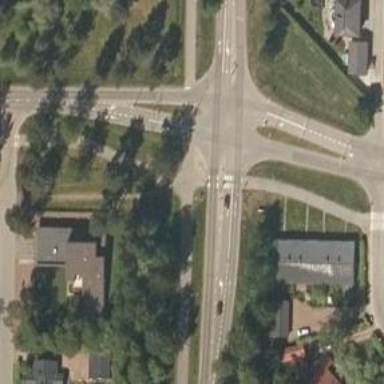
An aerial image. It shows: Footway with asphalt surface and zebra crossing.